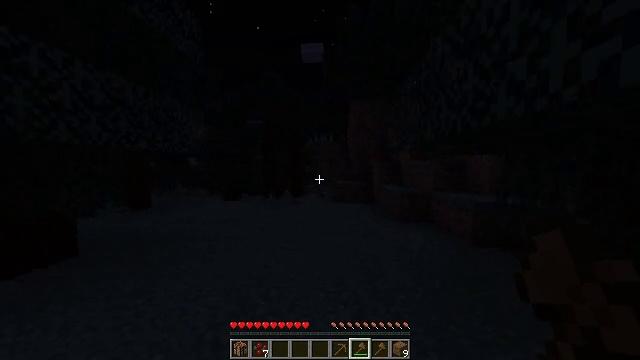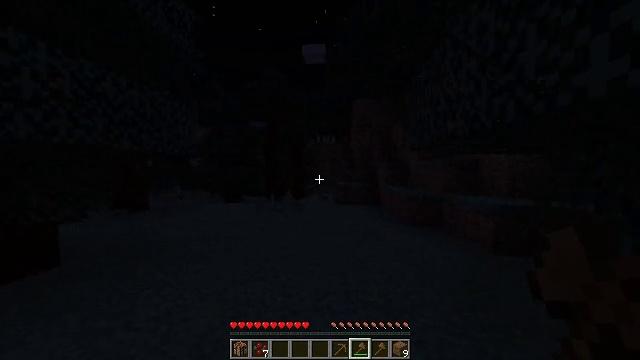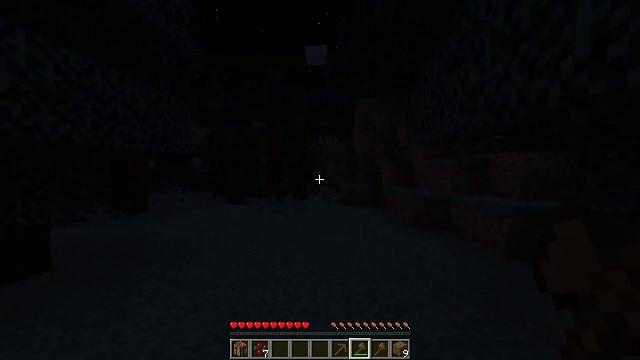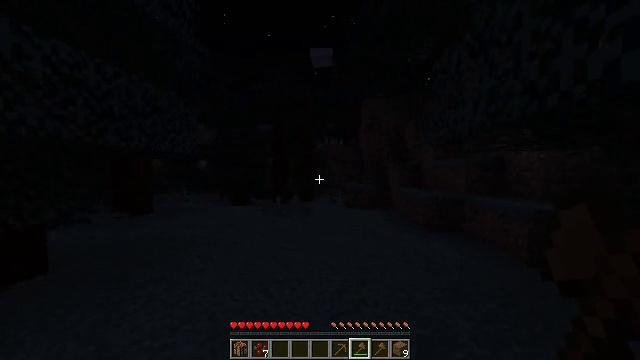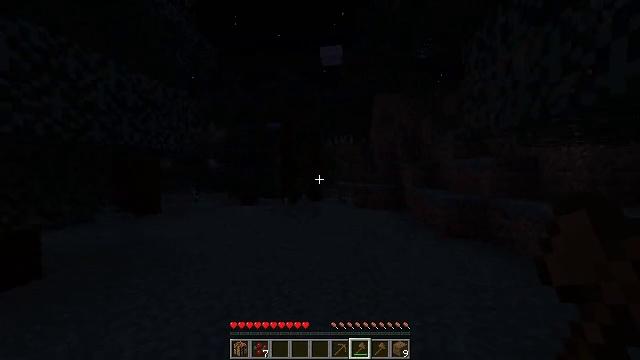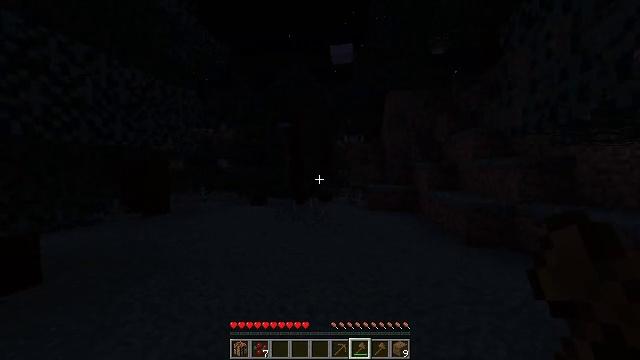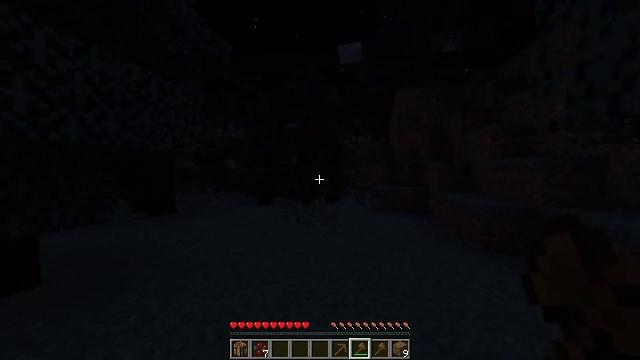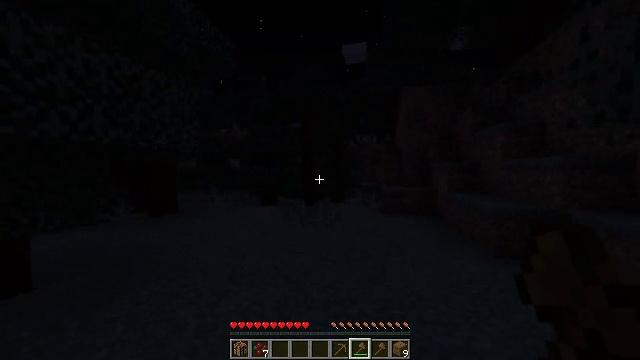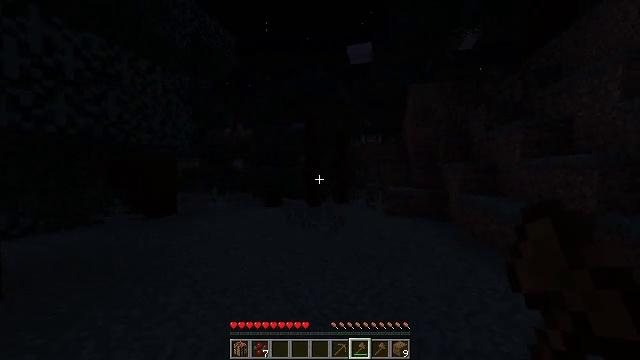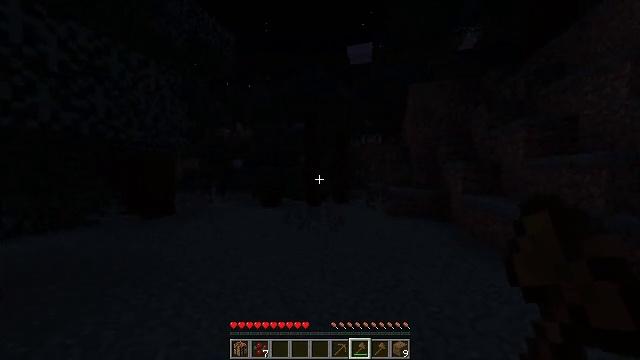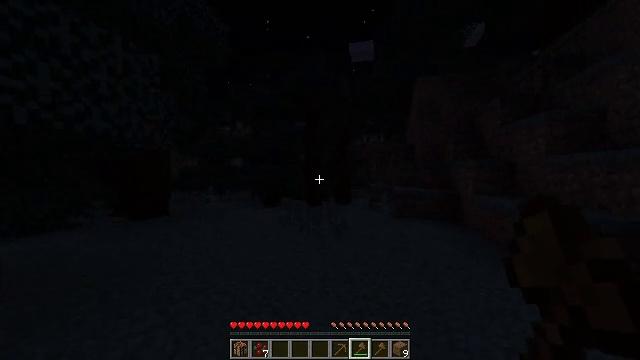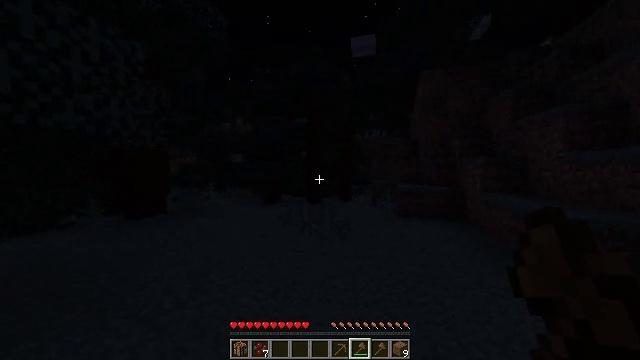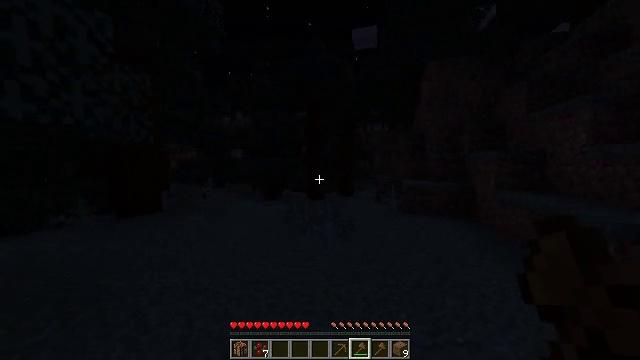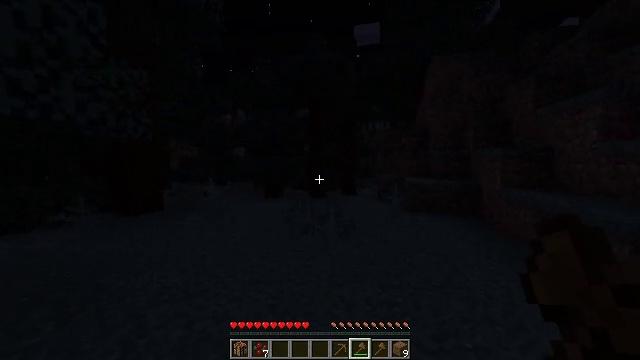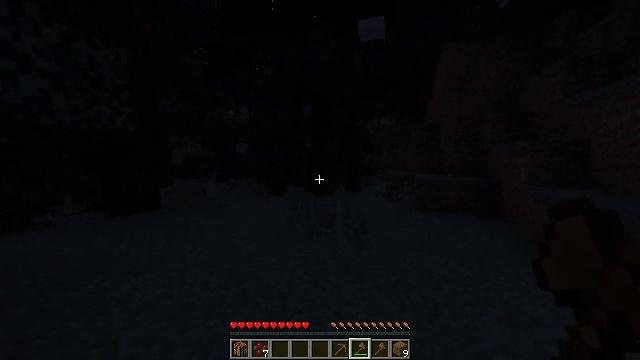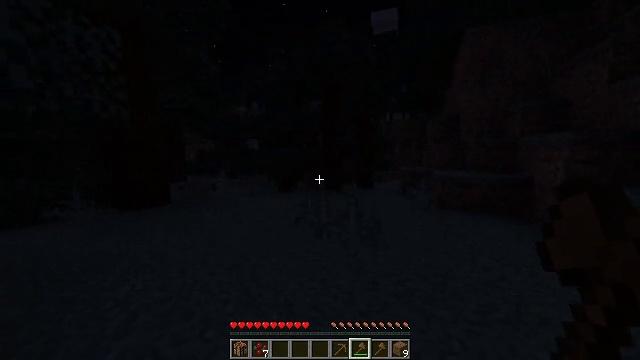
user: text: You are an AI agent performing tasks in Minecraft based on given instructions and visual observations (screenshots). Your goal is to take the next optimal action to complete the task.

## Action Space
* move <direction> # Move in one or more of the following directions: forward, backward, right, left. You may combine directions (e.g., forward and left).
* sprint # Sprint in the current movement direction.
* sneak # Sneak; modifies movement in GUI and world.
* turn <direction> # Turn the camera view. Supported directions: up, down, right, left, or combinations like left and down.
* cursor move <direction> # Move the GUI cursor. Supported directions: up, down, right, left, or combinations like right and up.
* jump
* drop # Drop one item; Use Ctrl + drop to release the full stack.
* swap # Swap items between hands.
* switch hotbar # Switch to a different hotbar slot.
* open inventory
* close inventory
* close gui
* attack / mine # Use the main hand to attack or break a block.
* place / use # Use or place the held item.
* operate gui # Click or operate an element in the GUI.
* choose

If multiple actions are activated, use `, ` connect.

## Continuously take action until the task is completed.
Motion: motion action
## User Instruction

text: Harvest sweet berries by mining the bush.
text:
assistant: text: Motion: move forward, sprint
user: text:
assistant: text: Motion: move forward, sprint
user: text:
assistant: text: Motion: move forward, sprint, turn left
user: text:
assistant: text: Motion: move forward, sprint, turn left
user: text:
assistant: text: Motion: move forward, sprint, turn left
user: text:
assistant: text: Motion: move forward, sprint, turn left
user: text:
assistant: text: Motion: move forward, sprint, turn left
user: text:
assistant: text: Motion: move forward, sprint, turn left
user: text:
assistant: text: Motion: move forward, sprint
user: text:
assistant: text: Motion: move forward, sprint
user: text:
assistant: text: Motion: move forward, sprint
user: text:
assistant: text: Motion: move forward, sprint, turn down
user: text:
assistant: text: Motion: move forward, sprint
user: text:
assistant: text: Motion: move forward, sprint, turn left and down
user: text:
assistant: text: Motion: move forward, sprint, turn left and down
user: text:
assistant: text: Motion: move forward, sprint, turn left
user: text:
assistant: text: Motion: move forward, sprint, turn left
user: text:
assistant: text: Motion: move forward, sprint, turn left and up
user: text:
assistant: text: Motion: move forward, sprint, turn left
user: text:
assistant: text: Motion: move forward, sprint
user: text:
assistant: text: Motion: move forward, sprint
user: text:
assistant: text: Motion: move forward, sprint
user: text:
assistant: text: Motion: move forward, sprint
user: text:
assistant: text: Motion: move forward, sprint
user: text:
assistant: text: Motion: move forward, sprint
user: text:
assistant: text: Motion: move forward, sprint, turn left
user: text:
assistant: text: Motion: move forward, sprint, turn left
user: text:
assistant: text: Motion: move forward and move right, sprint, turn left
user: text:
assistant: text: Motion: move forward and move right, sprint, turn left
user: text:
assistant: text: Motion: move forward and move right, sprint, turn left